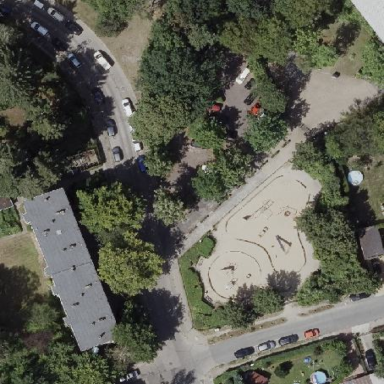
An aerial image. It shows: Parking area with sett surface.